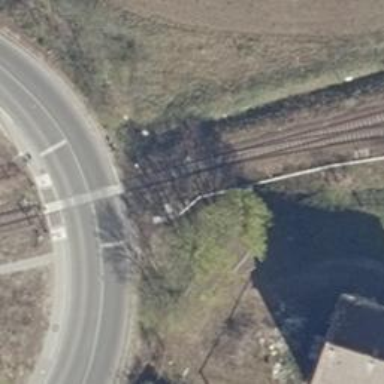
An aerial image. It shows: Railway switch with the turnout pointing to the right.